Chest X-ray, PA view. Patient: 57 years old, sex F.
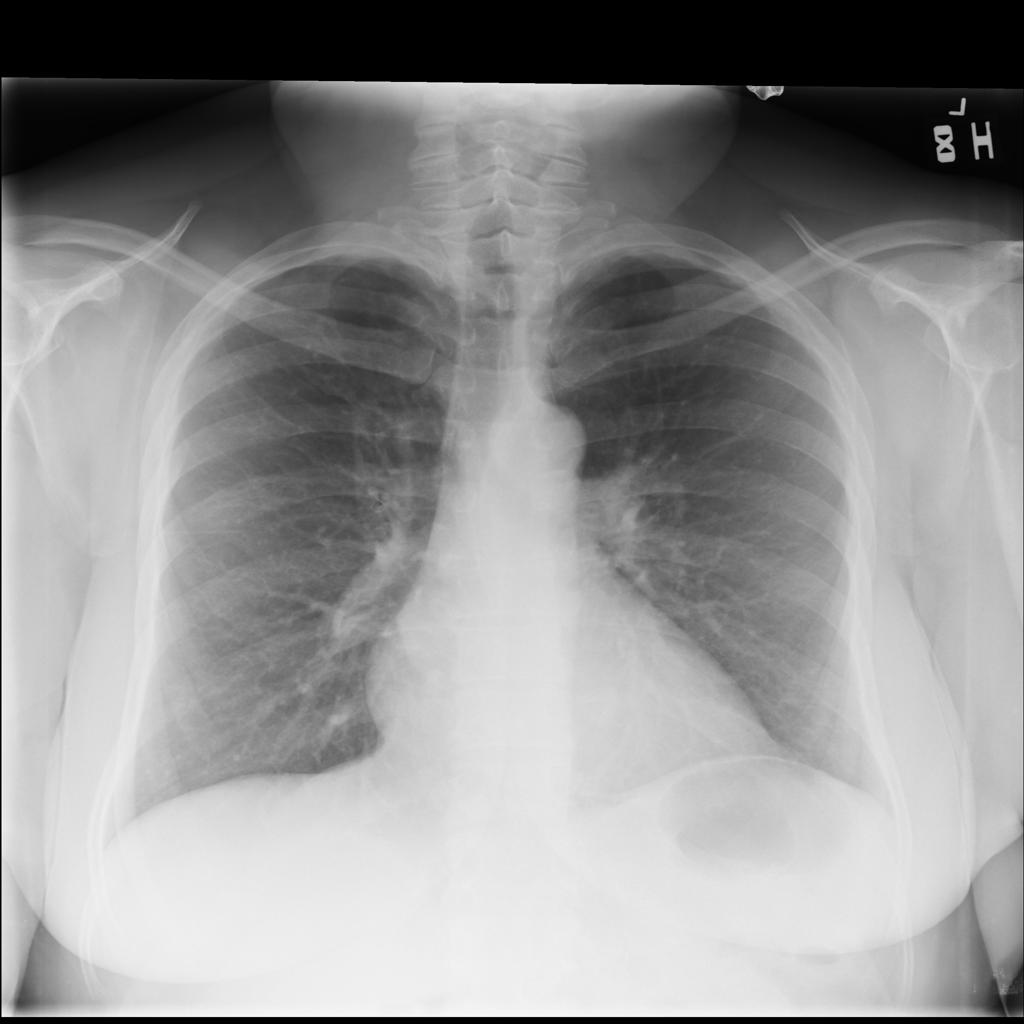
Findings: Fibrosis